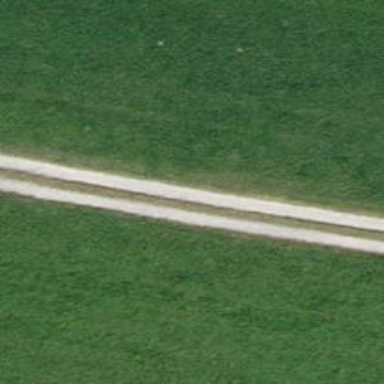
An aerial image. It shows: Track road with grade3 tracktype.